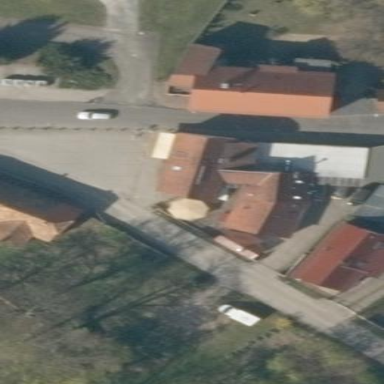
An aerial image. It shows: Bakery located in building.